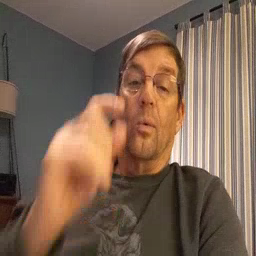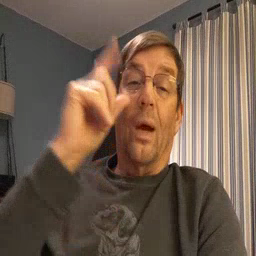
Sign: wake